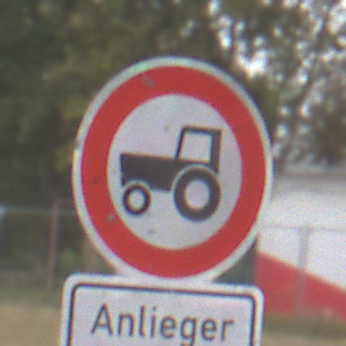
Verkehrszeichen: VerbotKraftfahrzeugeZuegeNichtSchneller25
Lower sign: PersonengruppenFrei1
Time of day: Midday
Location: Outdoor (Suburban)
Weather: Overcast
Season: NotSpecified
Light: Natural